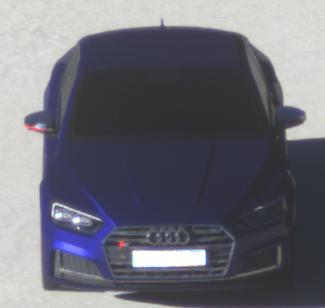
Make: Audi
Model: S5 Sportback
Detailed model: 8T Facelift
Model produced from: 2011
Model produced until: 2016
Doors: 5
Color: blue
Road condition: dry road
Daytime: sunrise or sunset
Contrast: medium contrast